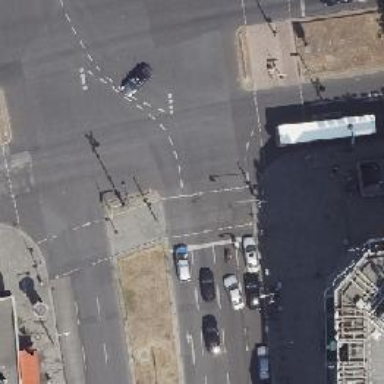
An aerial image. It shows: Footway crossing equipped with traffic signals.